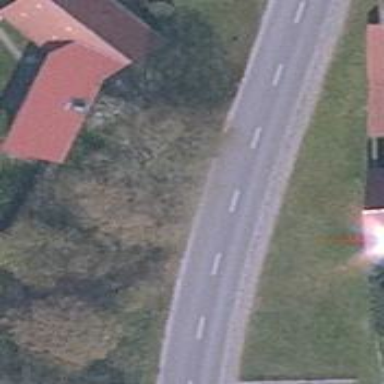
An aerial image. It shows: Secondary road with asphalt surface.